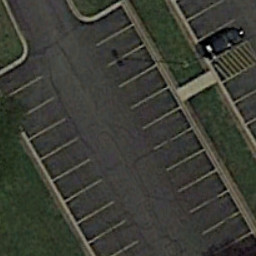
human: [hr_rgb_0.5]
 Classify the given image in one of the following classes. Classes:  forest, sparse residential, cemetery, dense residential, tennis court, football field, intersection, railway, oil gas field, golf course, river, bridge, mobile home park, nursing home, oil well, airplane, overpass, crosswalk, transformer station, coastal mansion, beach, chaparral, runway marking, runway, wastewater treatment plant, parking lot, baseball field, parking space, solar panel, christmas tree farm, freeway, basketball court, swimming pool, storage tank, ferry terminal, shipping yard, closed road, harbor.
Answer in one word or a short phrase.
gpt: parking space